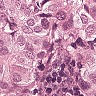
Metastatic tissue present: yes